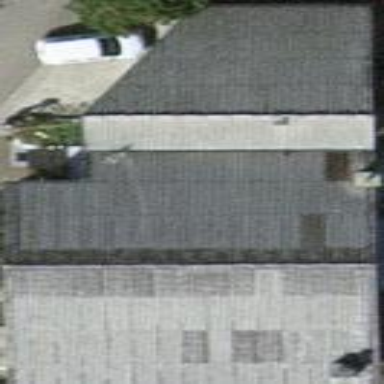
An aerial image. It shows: Detached building with gabled roof.